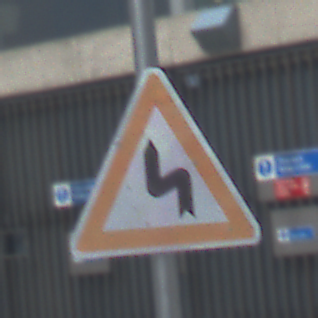
Verkehrszeichen: DoppelkurveZunaechstLinks
Umgebung: Outdoor, Urban
Tageszeit: MorningAfternoon
Wetter: PartlyCloudy
Licht: Natural
Jahreszeit: NotSpecified
Kontrast: LowContrast